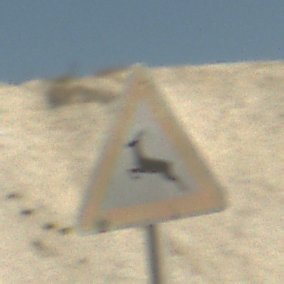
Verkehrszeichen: WildwechselRechts
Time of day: Midday
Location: Outdoor (Beach)
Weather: PartlyCloudy
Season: NotSpecified
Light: Natural